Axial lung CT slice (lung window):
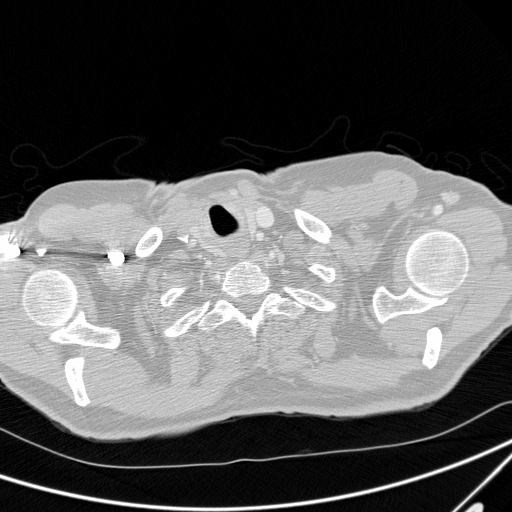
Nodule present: no